Interaction volume radius: 5 \u00c5
Interaction volume height: 10 \u00c5
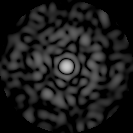
Disorder parameter: 0.8174